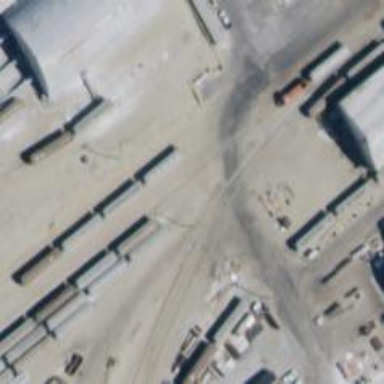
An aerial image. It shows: Rail spur service.